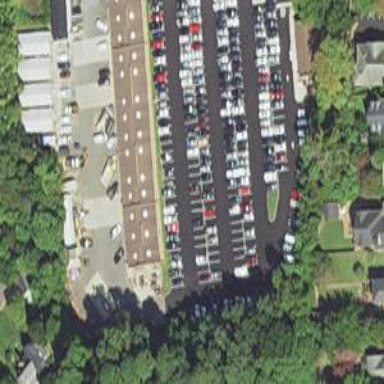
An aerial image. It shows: Paved parking lot.